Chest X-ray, PA view. Patient: 57 years old, sex M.
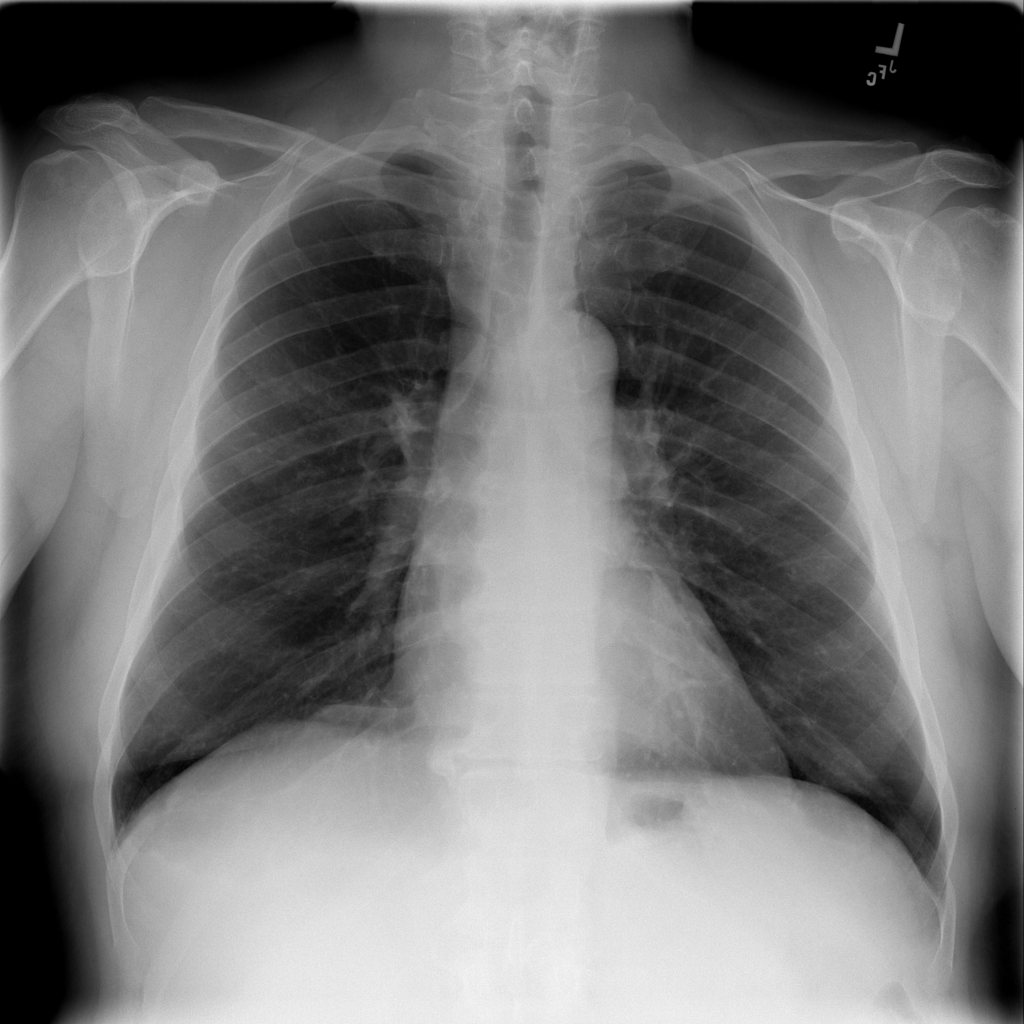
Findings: No Finding